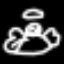
Label: angel